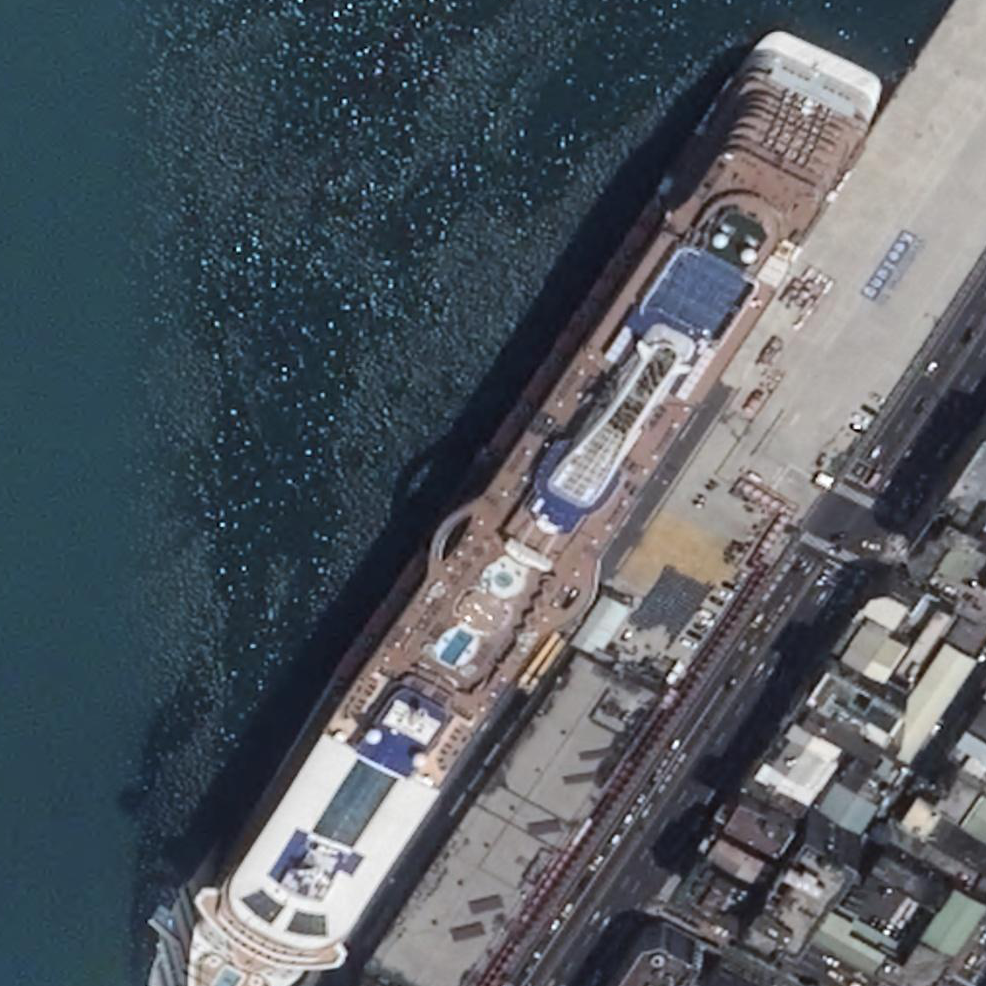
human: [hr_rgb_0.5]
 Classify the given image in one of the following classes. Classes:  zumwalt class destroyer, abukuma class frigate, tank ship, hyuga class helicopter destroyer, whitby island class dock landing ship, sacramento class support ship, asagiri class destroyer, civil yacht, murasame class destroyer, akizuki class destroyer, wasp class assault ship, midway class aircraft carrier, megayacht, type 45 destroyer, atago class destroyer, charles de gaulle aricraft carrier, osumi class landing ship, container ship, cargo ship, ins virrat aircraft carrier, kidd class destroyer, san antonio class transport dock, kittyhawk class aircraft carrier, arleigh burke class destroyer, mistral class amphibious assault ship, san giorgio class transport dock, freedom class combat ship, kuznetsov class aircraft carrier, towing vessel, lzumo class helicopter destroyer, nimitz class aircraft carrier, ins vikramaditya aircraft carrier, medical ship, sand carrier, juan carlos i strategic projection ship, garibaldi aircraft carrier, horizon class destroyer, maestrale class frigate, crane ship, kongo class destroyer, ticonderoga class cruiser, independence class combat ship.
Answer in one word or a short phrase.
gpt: Megayacht